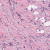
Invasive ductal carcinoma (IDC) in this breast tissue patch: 1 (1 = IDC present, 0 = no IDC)